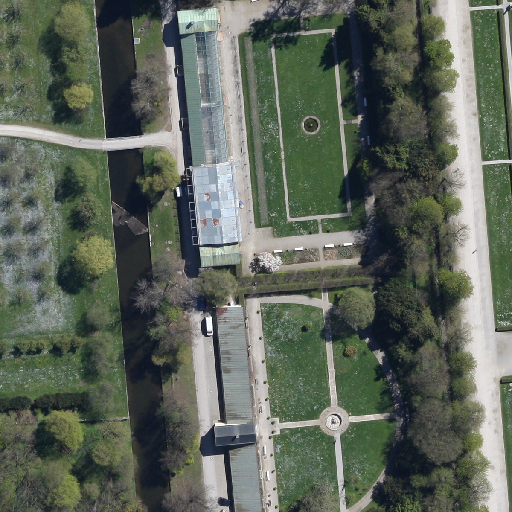
Referring expression: sidewalk